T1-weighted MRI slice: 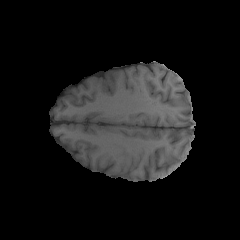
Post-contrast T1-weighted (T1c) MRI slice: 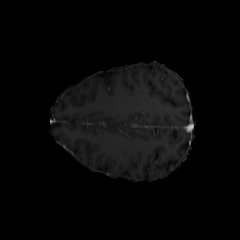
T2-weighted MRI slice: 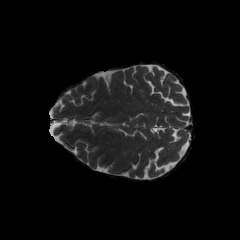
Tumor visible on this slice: no